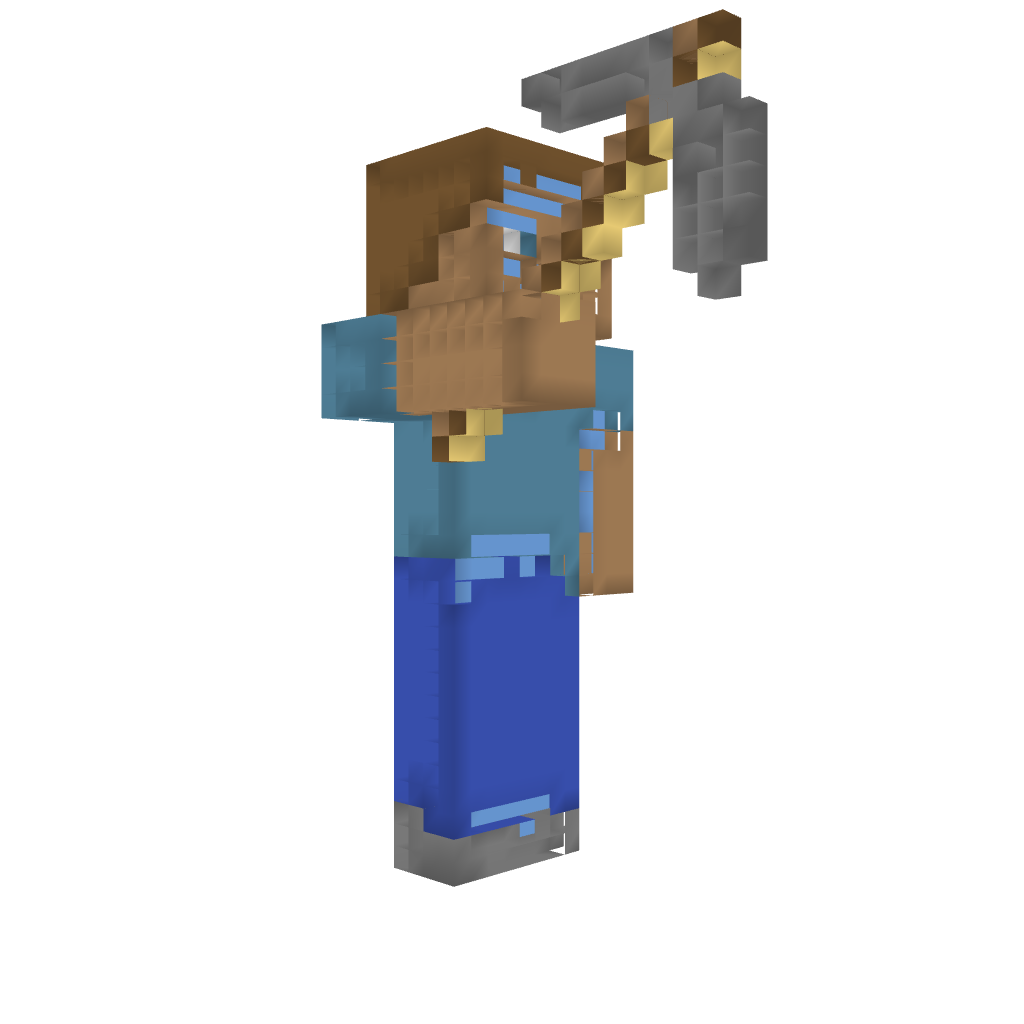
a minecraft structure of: Steve the miner statue high quality